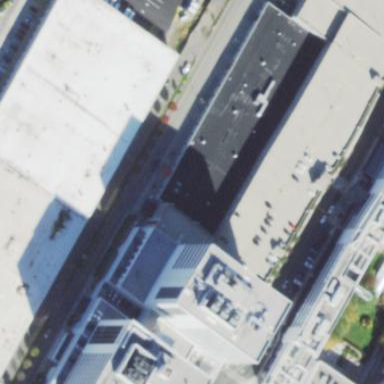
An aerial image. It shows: Building.